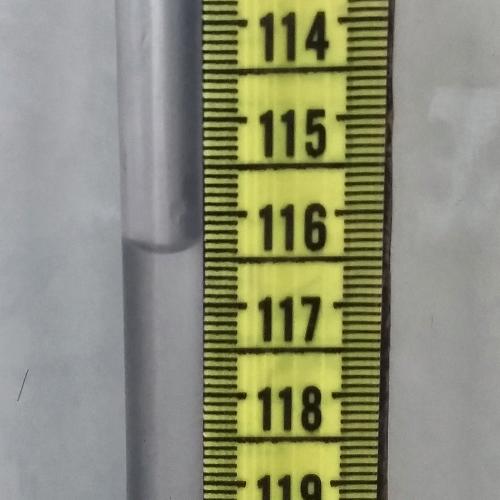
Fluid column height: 116.4 cm